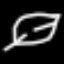
Label: leaf